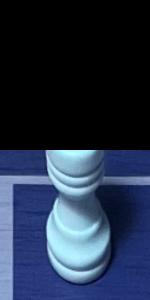
Label: Rook_White